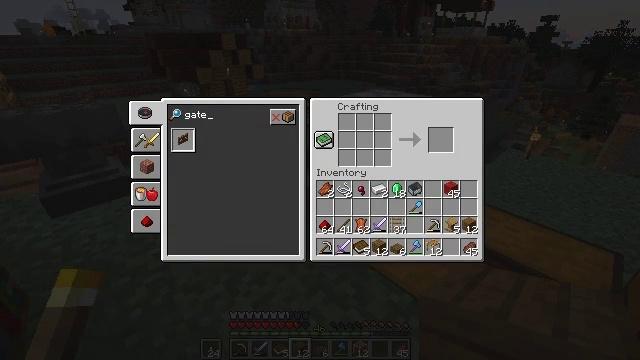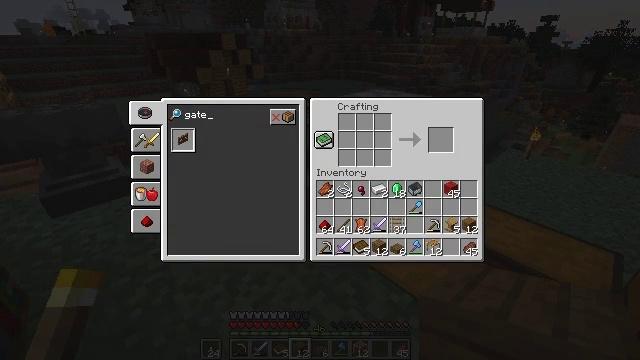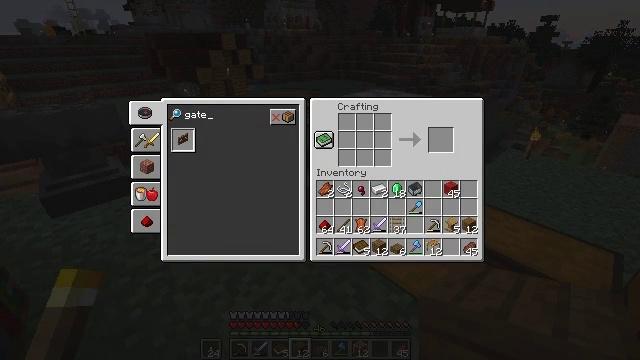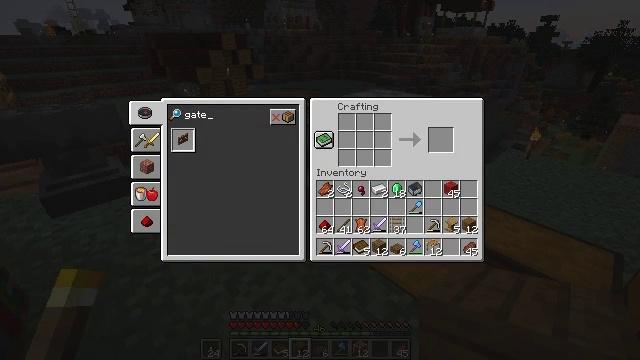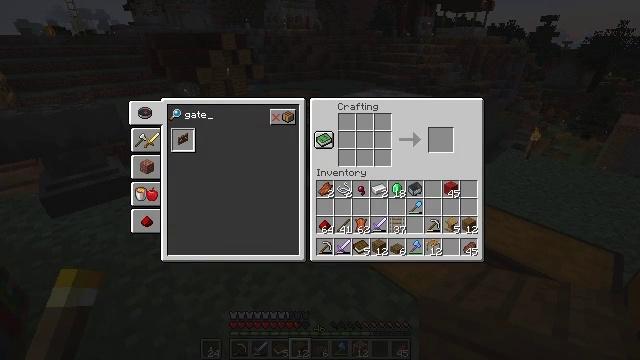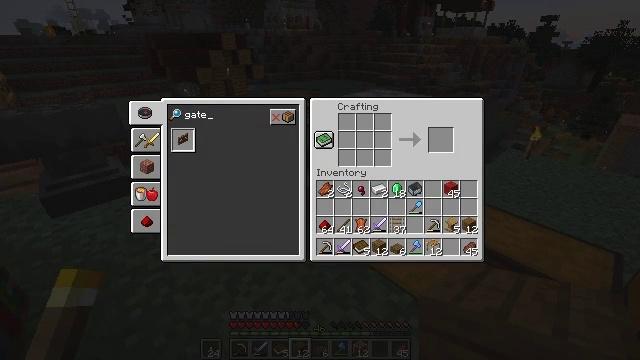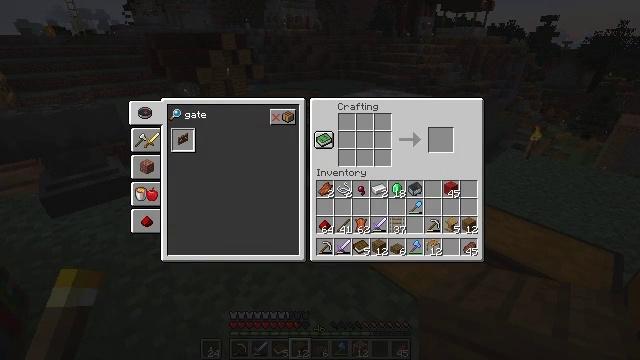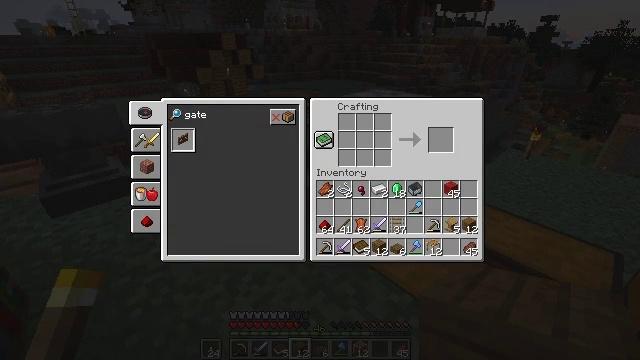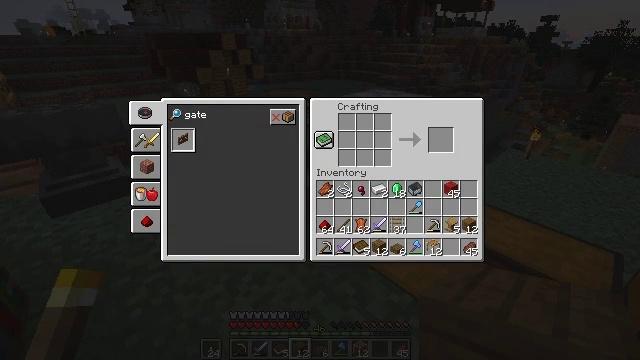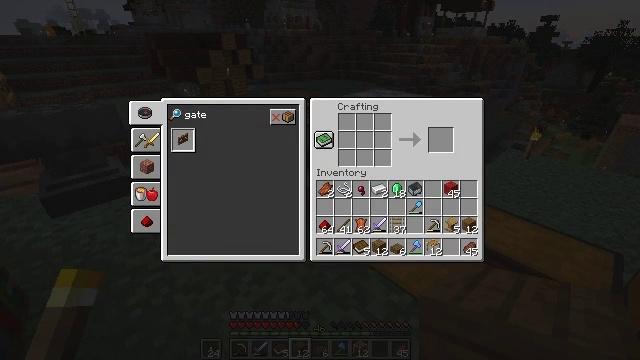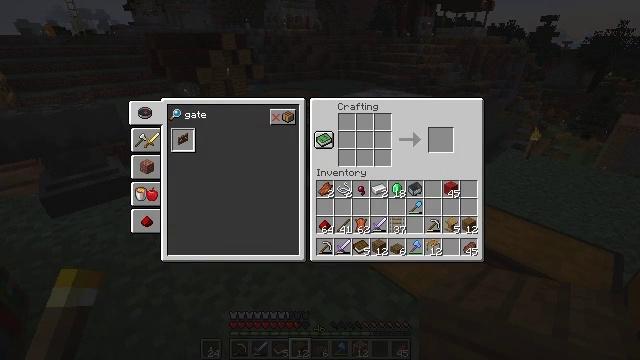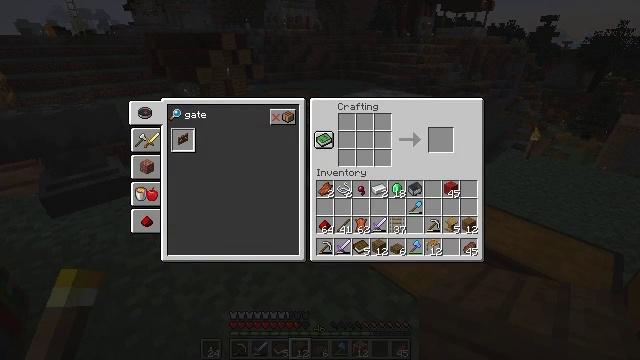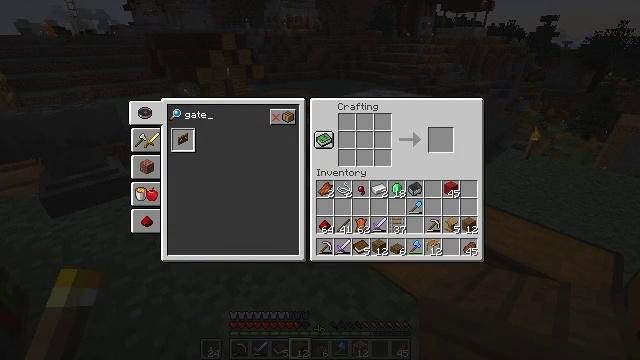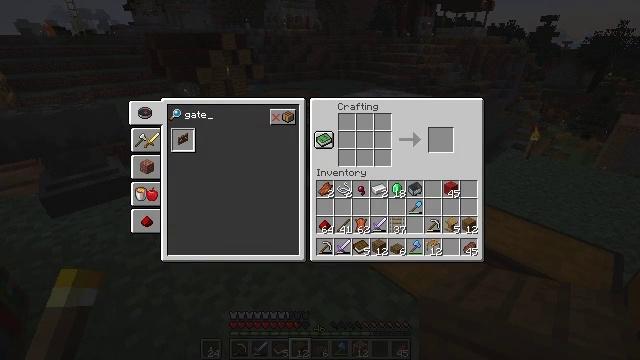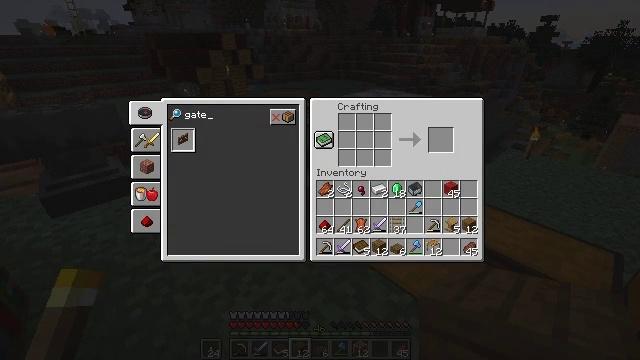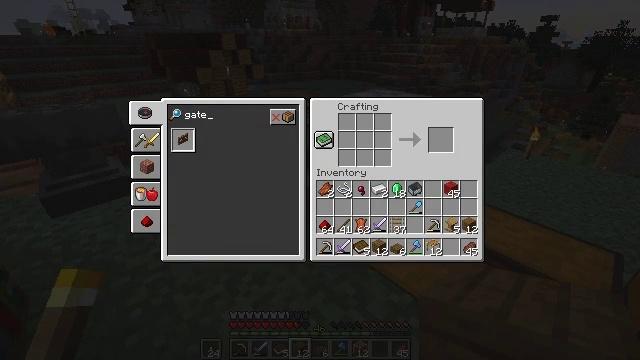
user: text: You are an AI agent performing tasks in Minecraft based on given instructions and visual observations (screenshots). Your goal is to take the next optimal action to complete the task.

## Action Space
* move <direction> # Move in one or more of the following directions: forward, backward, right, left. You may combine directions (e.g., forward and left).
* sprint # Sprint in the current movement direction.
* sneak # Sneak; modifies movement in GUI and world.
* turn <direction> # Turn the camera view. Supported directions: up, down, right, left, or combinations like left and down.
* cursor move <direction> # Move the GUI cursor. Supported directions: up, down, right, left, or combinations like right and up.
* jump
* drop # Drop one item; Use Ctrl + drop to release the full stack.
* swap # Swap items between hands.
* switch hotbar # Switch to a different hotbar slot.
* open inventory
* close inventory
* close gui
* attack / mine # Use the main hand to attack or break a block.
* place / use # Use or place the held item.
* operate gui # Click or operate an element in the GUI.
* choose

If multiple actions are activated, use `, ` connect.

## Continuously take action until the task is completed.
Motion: motion action
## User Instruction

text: Make a spruce fence gate with sticks and spruce planks.
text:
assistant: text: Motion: close inventory
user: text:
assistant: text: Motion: open gui
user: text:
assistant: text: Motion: no_op
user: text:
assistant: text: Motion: no_op
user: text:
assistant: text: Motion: no_op
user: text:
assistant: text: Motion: no_op
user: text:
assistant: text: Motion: no_op
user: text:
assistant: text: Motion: no_op
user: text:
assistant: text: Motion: no_op
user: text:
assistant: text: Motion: no_op
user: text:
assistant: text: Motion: no_op
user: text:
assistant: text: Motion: no_op
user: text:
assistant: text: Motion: no_op
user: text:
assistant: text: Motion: no_op
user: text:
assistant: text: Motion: no_op
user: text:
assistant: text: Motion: no_op
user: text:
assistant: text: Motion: no_op
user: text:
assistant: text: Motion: no_op
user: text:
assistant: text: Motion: no_op
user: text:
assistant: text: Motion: no_op
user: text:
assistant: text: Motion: no_op
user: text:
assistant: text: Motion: cursor move left
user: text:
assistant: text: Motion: cursor move left
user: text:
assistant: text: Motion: no_op
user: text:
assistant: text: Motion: no_op
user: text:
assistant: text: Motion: no_op
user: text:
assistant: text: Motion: no_op
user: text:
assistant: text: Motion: no_op
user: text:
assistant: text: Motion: operate gui
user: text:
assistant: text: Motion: operate gui